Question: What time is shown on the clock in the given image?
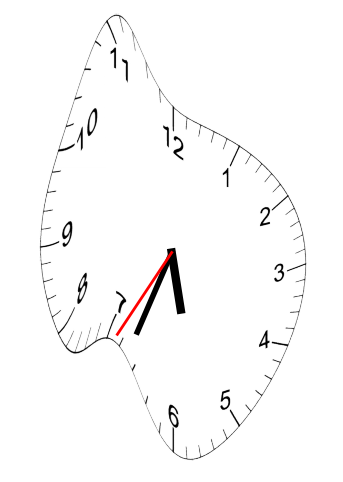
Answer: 05:33:35